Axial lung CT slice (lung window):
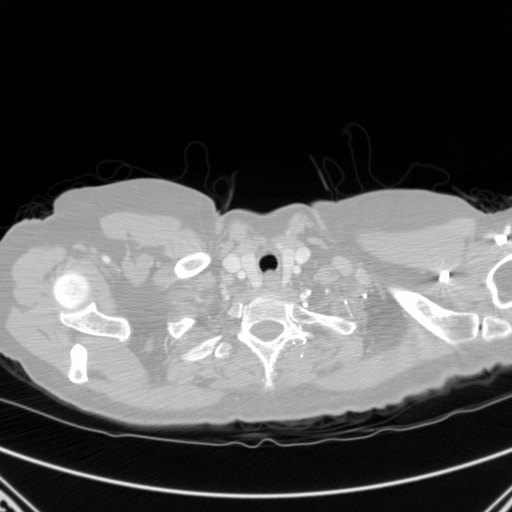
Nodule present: no